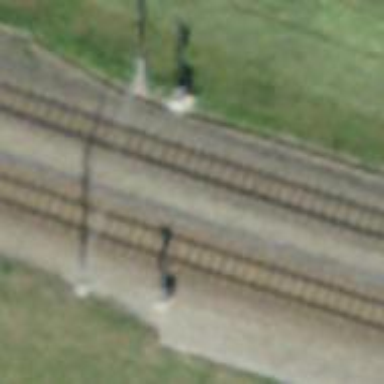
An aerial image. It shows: Railway signal.